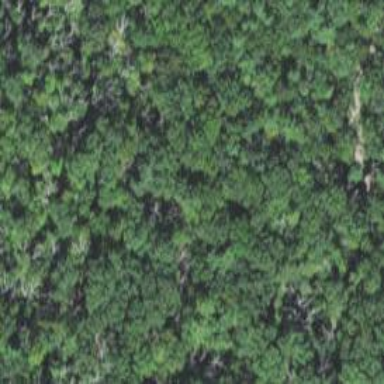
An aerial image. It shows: Mixed leaf woodland.